Field crop: maize
Growth stage: 2
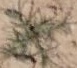
Species: salsola